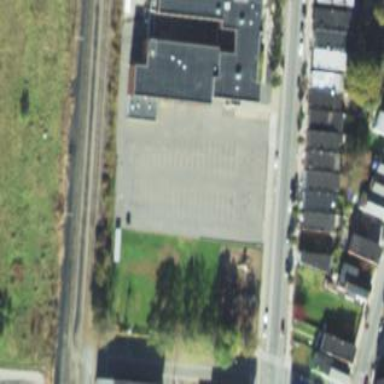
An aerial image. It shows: Parking area.